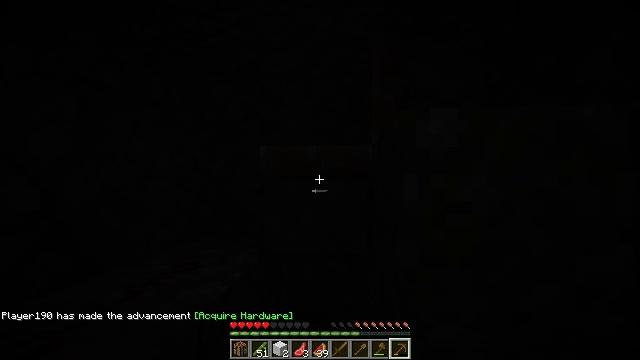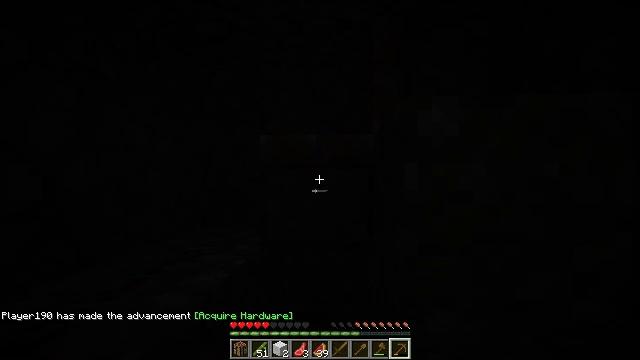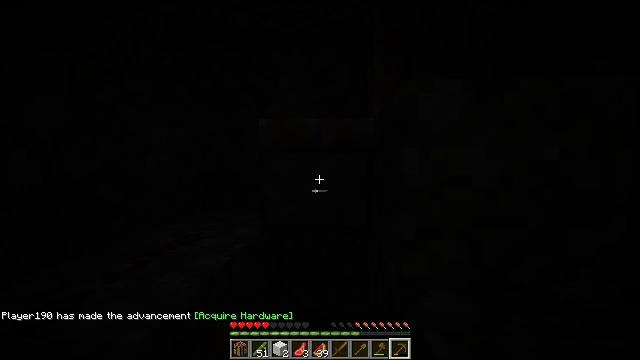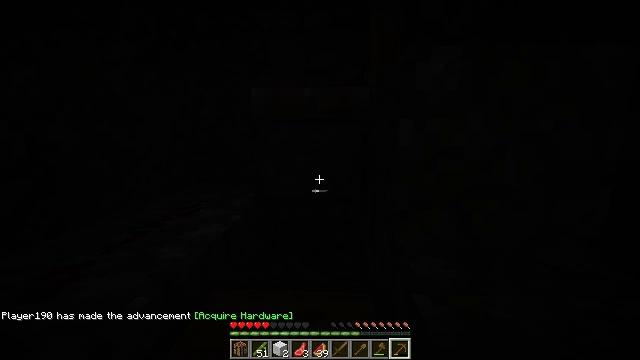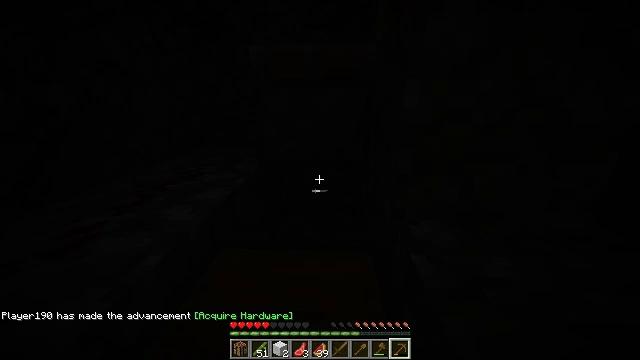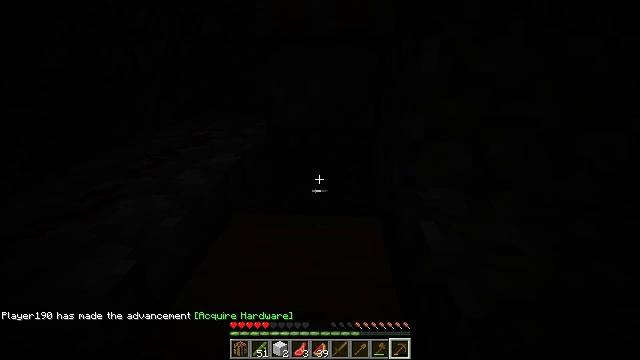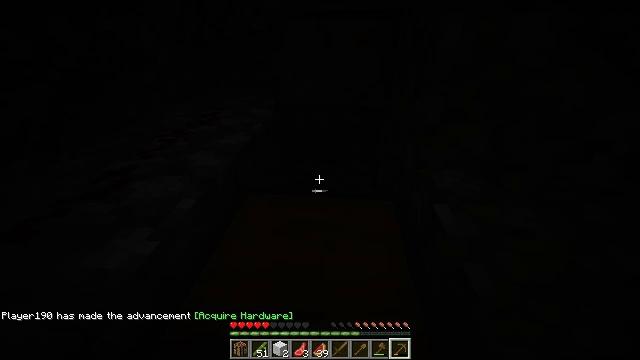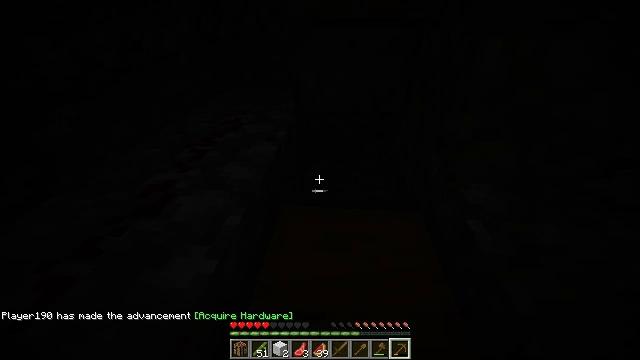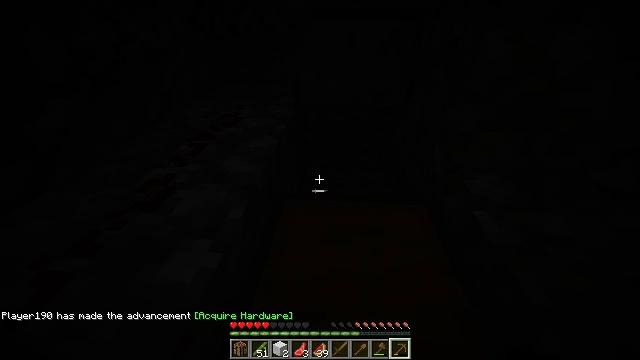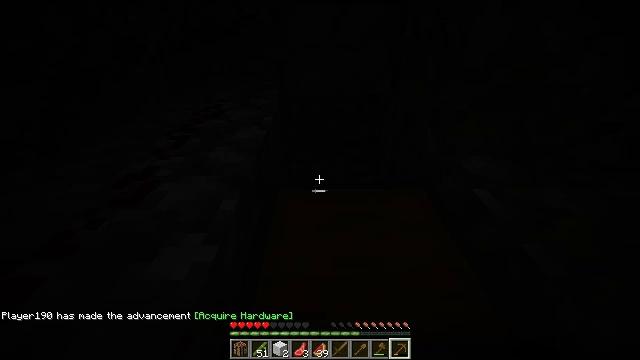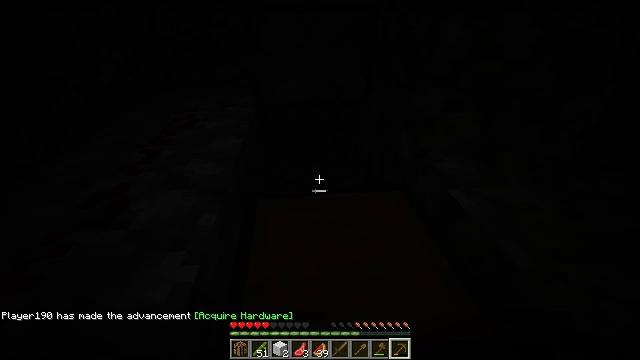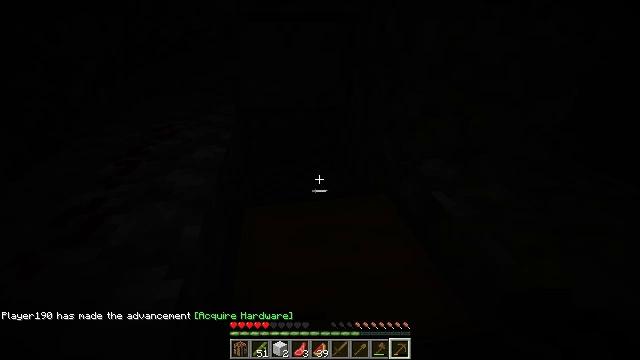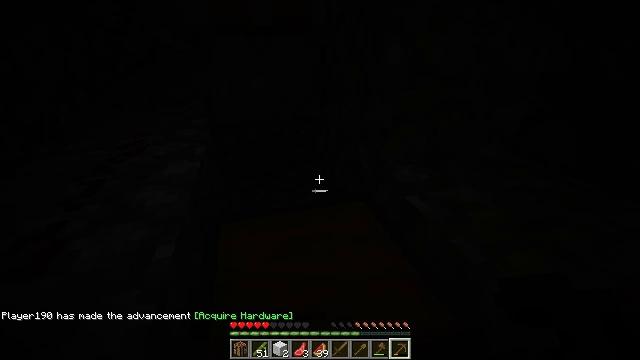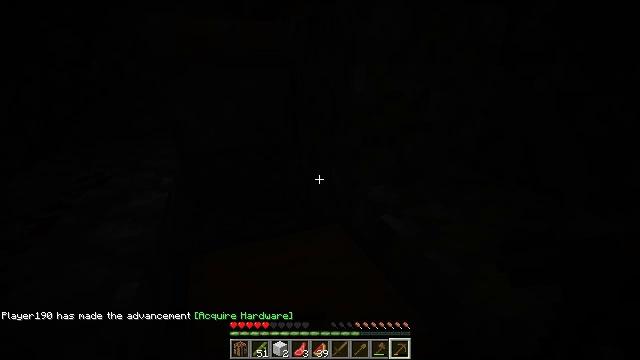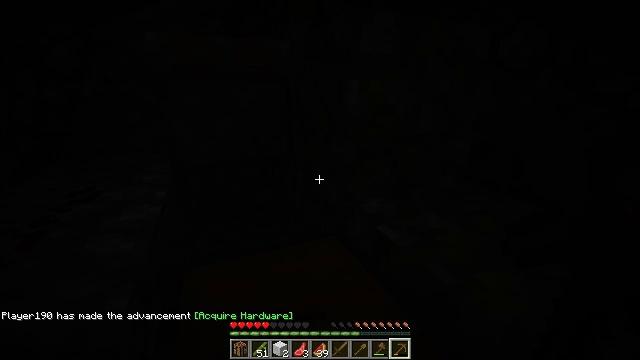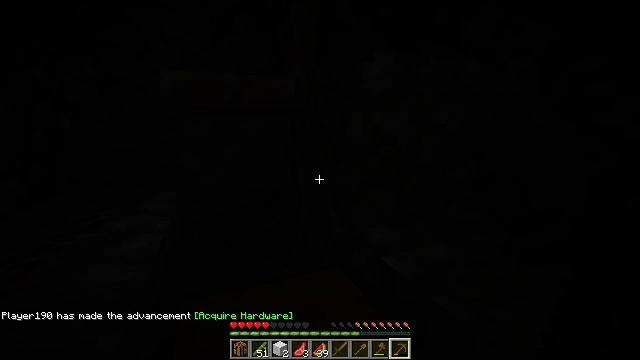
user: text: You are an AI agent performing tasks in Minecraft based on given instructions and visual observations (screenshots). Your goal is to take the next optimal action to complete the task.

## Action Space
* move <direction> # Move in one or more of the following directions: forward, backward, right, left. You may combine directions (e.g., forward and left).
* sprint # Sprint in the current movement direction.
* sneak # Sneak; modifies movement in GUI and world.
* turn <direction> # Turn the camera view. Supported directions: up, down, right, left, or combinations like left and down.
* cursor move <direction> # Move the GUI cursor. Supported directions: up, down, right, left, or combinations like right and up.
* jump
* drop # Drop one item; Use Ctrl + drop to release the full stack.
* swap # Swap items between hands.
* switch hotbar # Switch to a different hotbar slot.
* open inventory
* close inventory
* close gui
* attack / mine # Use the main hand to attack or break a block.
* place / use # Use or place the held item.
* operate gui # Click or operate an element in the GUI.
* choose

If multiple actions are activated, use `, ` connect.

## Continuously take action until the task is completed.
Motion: motion action
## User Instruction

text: Mine a chest to move it.
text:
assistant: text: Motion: turn down
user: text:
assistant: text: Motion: turn down
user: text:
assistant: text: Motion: turn right and down
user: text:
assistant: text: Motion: turn down
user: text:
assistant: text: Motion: move forward and move left, turn left and down
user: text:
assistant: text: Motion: move forward and move left, turn down, jump
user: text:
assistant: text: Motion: move forward and move left, turn down, jump
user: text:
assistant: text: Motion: move forward and move left, jump
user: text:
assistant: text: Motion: move forward and move left, turn right, jump
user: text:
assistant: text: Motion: move forward and move left, turn right, jump
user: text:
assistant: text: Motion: move forward and move left, turn right and up
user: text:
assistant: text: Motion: move forward and move left, turn right and up
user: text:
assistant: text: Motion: turn right and up
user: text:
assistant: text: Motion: turn right and up
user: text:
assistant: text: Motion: turn up
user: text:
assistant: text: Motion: turn left and up
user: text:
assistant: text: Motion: turn left
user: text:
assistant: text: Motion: turn left and down
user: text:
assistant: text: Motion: turn down
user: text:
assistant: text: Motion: turn left and down
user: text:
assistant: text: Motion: turn down
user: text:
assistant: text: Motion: turn right and down
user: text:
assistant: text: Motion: turn right and down
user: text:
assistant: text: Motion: attack / mine
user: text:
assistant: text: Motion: attack / mine
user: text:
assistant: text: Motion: attack / mine
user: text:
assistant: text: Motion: attack / mine
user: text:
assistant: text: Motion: attack / mine
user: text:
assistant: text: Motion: attack / mine
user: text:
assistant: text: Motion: attack / mine